Question: For some reasons, I need to draw a widget onto one another.
The structure is the following (see the image) :
- - - -
I want to do the following things :
The QWidget is just a "container" for my QBoxLayout and I would like to set him completely "invisible" for the user. If the user click or move at the position of the widget, I want the event of the QTableWigetItem in the background to be trigerred. But the problem is that I want the QPixmap and the QComboBox to be at the foreground, visible and "normal". For me it's just a trick to be able to put children widgets in a QTableWidget of a HeaderView.
How to make the QWidget "completely invisible" (from the event/signals point of view) ?
Thank you very much.
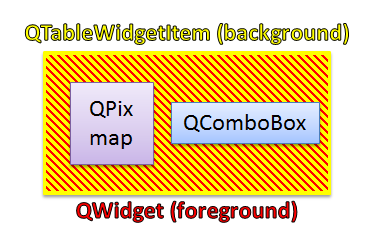
Answer: Try 'QWidget::setWindowOpacity(0)'